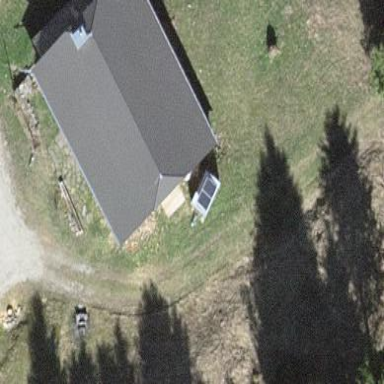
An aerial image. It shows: Half-hipped roof building.